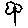
Label: flower